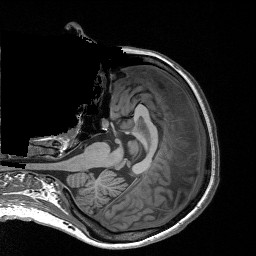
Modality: T1w
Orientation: axial